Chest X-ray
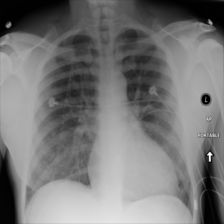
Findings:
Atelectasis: negative
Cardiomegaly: negative
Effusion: negative
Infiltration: negative
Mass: negative
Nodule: negative
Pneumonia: negative
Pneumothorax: negative
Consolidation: negative
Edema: negative
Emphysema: negative
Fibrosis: negative
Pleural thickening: negative
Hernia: negative